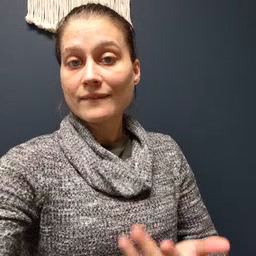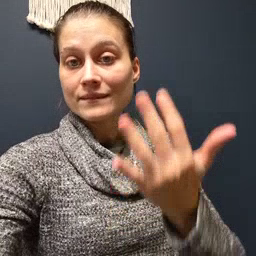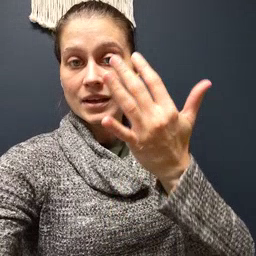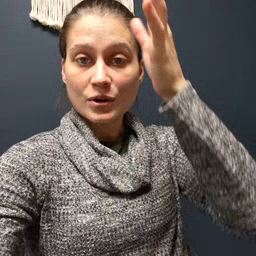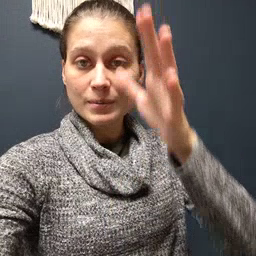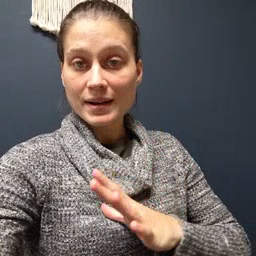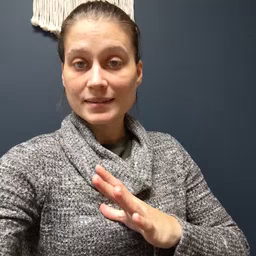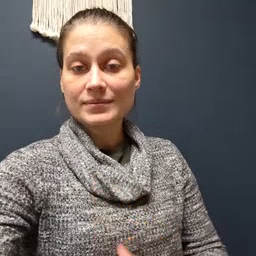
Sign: fireman